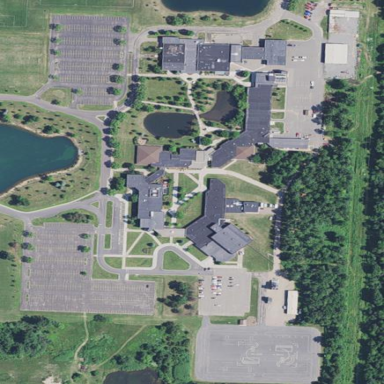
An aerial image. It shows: College.